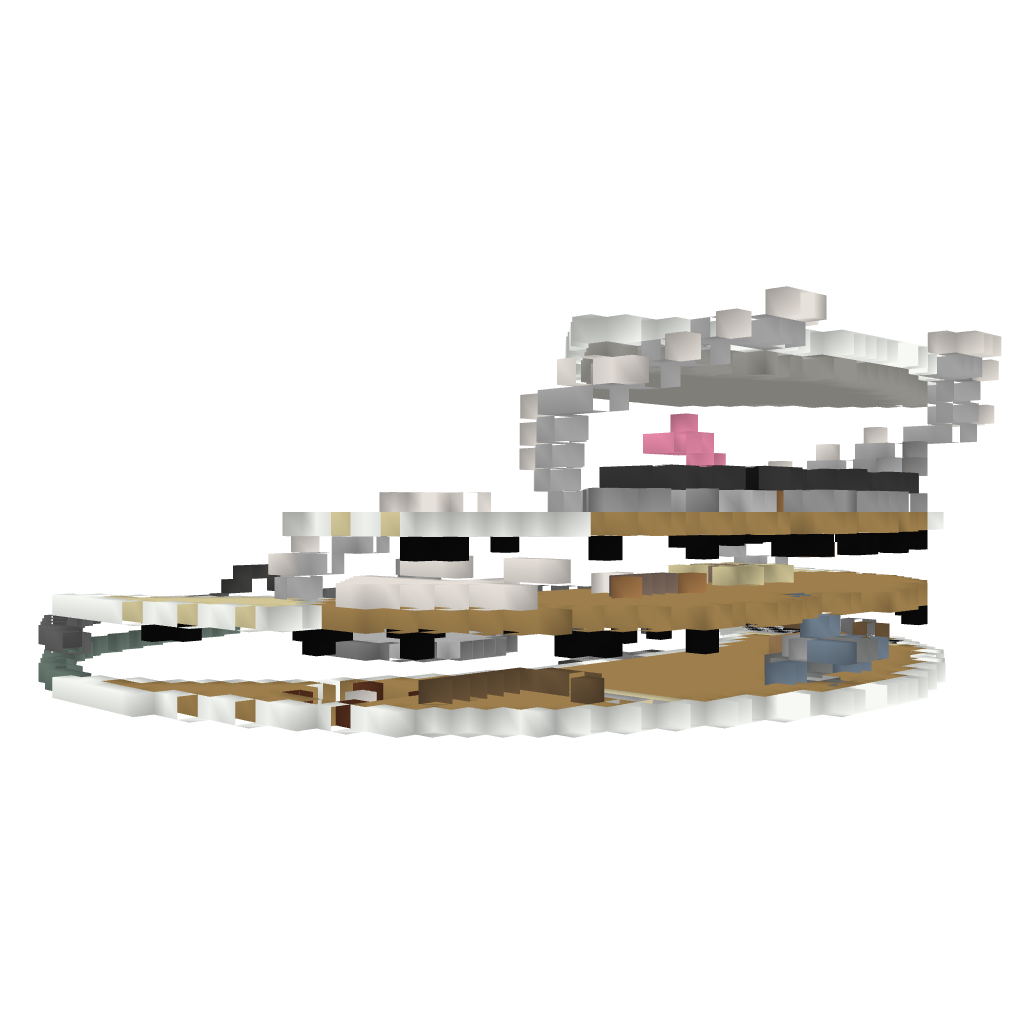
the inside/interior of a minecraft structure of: Modern house by Zertoren3132